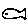
Label: fish